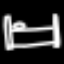
Label: bed